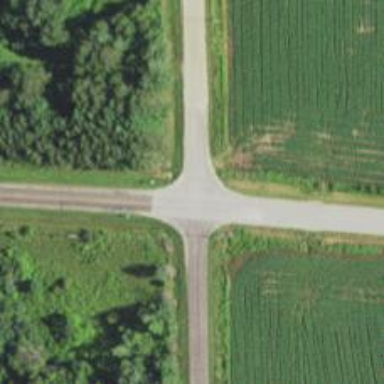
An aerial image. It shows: Secondary road.